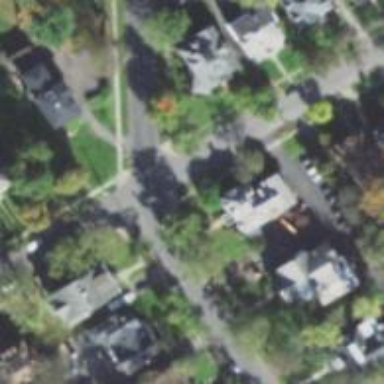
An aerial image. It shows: Unclassified road surrounded by residential buildings.